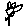
Label: flower